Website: home-depot
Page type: store-pickup
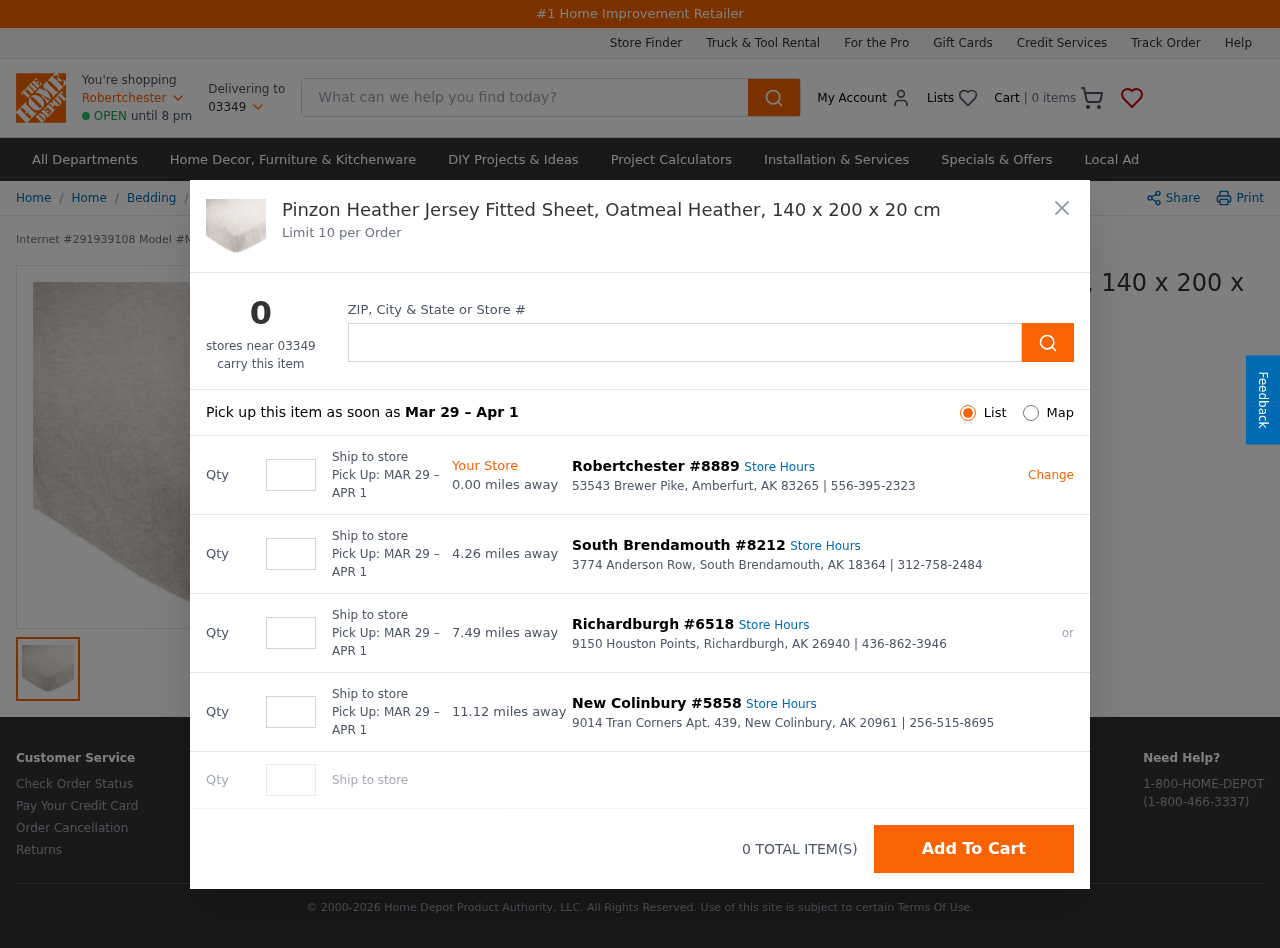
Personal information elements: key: PII_CITY
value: Robertchester
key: PII_LOCATION1_CITY_STATE_ZIP
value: Amberfurt, AK 83265
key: PII_LOCATION1_STREET
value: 53543 Brewer Pike
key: PII_LOCATION2_CITY
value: South Brendamouth
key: PII_LOCATION2_CITY_STATE_ZIP
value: South Brendamouth, AK 18364
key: PII_LOCATION2_STREET
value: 3774 Anderson Row
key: PII_LOCATION3_CITY
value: Richardburgh
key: PII_LOCATION3_CITY_STATE_ZIP
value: Richardburgh, AK 26940
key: PII_LOCATION3_STREET
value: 9150 Houston Points
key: PII_LOCATION4_CITY
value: New Colinbury
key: PII_LOCATION4_CITY_STATE_ZIP
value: New Colinbury, AK 20961
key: PII_LOCATION4_STREET
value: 9014 Tran Corners Apt. 439
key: PII_POSTCODE
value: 03349
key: PII_POSTCODE2
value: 32006
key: PII_LOCATION1_PHONE
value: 556-395-2323
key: PII_LOCATION2_PHONE
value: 312-758-2484
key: PII_LOCATION3_PHONE
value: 436-862-3946
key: PII_LOCATION4_PHONE
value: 256-515-8695
Product elements: key: PRODUCT1_BREADCRUMB
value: Home
Bedding
Bedding Sets
Sheets
Fitted Sheets
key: PRODUCT1_NAME
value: Pinzon Heather Jersey Fitted Sheet, Oatmeal Heather, 140 x 200 x 20 cm
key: PRODUCT_INTERNET_NUMBER
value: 291939108
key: PRODUCT_MODEL_NUMBER
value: MW_OHW321102
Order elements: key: ORDER_NUM_ITEMS
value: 0
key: ORDER_PICKUP_DATE_RANGE
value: MAR 29 – APR 1
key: ORDER_PICKUP_DATE_RANGE
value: Mar 29 – Apr 1
Search elements: key: HEADER_SEARCH
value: What can we help you find today?
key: SEARCH_STORE_LOCATION
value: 32006
Other elements: key: STORE1_DISTANCE
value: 0.00
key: STORE1_NUMBER
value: #8889
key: STORE2_DISTANCE
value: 4.26
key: STORE2_NUMBER
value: #8212
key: STORE3_DISTANCE
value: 7.49
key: STORE3_NUMBER
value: #6518
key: STORE4_DISTANCE
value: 11.12
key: STORE4_NUMBER
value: #5858